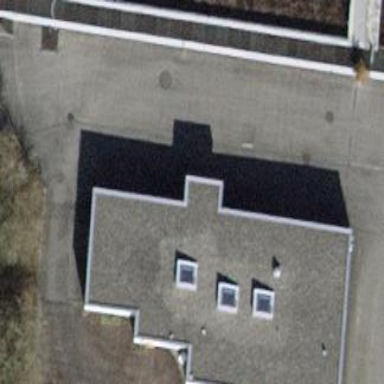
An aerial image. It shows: Flat-roofed building.